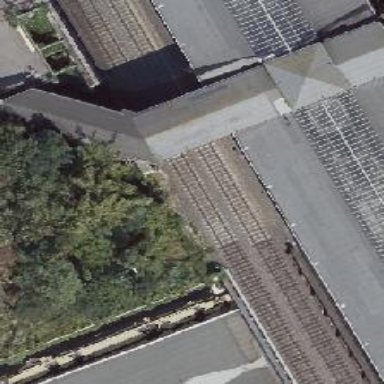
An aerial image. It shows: Railway track.